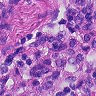
Metastatic tissue present: no